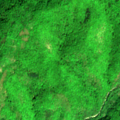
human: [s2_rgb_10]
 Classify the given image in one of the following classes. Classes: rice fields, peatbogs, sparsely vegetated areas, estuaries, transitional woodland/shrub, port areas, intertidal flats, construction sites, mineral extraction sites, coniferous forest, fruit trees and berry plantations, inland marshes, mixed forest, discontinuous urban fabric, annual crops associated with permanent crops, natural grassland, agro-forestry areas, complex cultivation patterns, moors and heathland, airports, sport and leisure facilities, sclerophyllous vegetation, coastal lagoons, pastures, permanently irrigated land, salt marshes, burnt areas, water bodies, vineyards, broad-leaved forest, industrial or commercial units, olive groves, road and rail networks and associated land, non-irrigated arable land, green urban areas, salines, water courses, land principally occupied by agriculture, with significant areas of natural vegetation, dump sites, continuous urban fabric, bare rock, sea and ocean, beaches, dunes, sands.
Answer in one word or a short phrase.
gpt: broad-leaved forest